Часть A. Зависимость коэффициента диффузии от температуры (2.6 балла) В этой части задачи обсуждается диффузия частиц примеси внутри кристаллической решётки вещества.  Рис. 1. Межузельная диффузия атомов примеси Процесс диффузии в кристаллической решётке осуществляется в большинстве «обычных» веществ путём перескока атомов диффундирующей примеси между соседними ячейками решётки. Большую часть времени частицы примеси проводят в окрестности точки, где потенциальная энергия взаимодействия частицы примеси с атомами решётки минимальна. Окрестности таких точек называются .
Запишите выражение для $v$ в терминах $T$ и физических констант. Отсюда получите закон пропорциональности $D(T)$.
Запишите, как связаны между собой среднеквадратичное перемещение частицы $\Delta r_{sq}$ с коэффициентом диффузии $D$ и временем симуляции $t$ . В программе для части просимулировано движение частиц примеси в междоузлиях для кубической решётки. Выберите число частиц, движение которых нужно просимулировать, а также температуру и время симуляции. Программа выведет корень среднего квадрата перемещения частицы и его погрешность среди проведённых симуляций. Все вводы и выводы программы производятся в условных единицах.
Часть B. Эффективный коэффициент диффузии (2.4 балла) Если бы все твёрдые тела были полностью однородными телами на микроскопическом уровне, задача диффузии внутри них была бы тривиальна. Однако большинство материалов по своей структуре представляют собой множество небольших монокристаллов-зёрен, на границах между которыми атомы веществе расположены хаотически. Несмотря на то, что это состояние не обладает минимальной энергией, при нормальных температурах оно всё же является наиболее вероятным с термодинамической точки зрения. В частности, поликристаллическую природу имеют практически все металлы (например, именно этот механизм обеспечивает их пластичность, поскольку позволяет участкам кристаллической решётки перемещаться относительно друг друга).  Рис. 2. Характерная структура поликристалла Поскольку атомы на границе зёрен расположены хаотично и куда более «рыхло», перемещение атомов примеси между ними не требует такого большого количества энергии, как перемещение внутри решётки монокристалла. Из-за этого коэффициент диффузии на границе зёрен оказывается намного больше, чем внутри них, что может заметно влиять на диффузионные процессы в поликристалле.  Рис. 3. Фотография поликристалла, сделанная с помощью атомно-силового микроскопа У диффузионных процессов в поликристалле есть три разных режима. Их называют кинетическими режимами типа A, B и C соответственно. Кинетический режим типа A наблюдается на самых крупных масштабах времени, режим C — на самых мелких. Режим B является промежуточным между ними. В задаче исследуются лишь режимы A и B. Сначала рассмотрим режим A. Когда характерный масштаб диффузии $\sim\sqrt{Dt}$ превышает размер зёрен поликристалла, каждый атом «внедрённого» вещества проходит через большое число зёрен. За счёт этого диффузия происходит единым «фронтом» и может быть охарактеризована эффективным коэффициентом диффузии $D_{eff}$, зависящим от коэффициента диффузии в зёрнах $D$, на границах зёрен $D_{gb}$ и относительного объёма $\delta$, занимаемого границами. Если бы границы зёрен в поликристалле были ориентированы исключительно вдоль направления диффузии, то эффективный коэффициент диффузии был бы равен просто взвешенному среднему $D$ и $D_{gb}$, т.е.:\[D_{eff}=D+\delta(D_{gb}-D).\]Если же границы ориентированы перпендикулярно направлению диффузии, то при $\delta\ll1$ эффективный коэффициент диффузии .
Снимите точки для нахождения $D(T)$ и линеаризуйте полученную зависимость. Найдите энергию $E_g$ в условных единицах с точностью хотя бы $2\text%$. Явно укажите, как вы достигаете этой точности. В оставшейся части задачи моделируется твёрдое тело больших размером с плоской границей, на поверхность которой равномерно наносят некоторое большое число атомов примеси. Со временем атомы примеси диффундируют внутрь вещества. Результатом симуляции является распределение концентрации $c$ частиц примеси в твёрдом теле в зависимости от глубины проникновения $z$ этих частиц.
Чему будет равен коэффициент $\alpha$ в такой структуре? Проверим справедливость оценки с помощью программы. В программе моделируется произвольная поликристаллическая структура. Программа в частях и принимает на вход значения в относительных единицах, таких что $a,D=1$, а единица измерения времени – это $D/a^2$. Вы можете регулировать коэффициент диффузии на границе $D_{gb}$, время симуляции $t$ и относительный объём границ $\delta$.
Часть C. Кинетика типа B (5 балла) В предыдущих частях задачи был рассмотрен тип диффузии, при котором характерные масштабы диффузии намного больше размера неоднородностей в поликристалле. Однако это не единственный режим диффузии, который можно наблюдать в поликристалле. Если масштабы диффузии будут много больше ширины границ зёрен поликристалла и много меньше размера самих зёрен, получится диффузия кинетического типа B.Основная отличительная характеристика этого типа диффузии — логарифм средней концентрации $\bar c$ зависит от глубины $z$ не квадратично, а в степени $6/5$. Это значение никак не выводится аналитически, однако настолько хорошо наблюдается в эксперименте, что наличие такой зависимости используют как показатель качества постановки опыта! Несмотря на «неаналитичность», параметры зависимости $\ln\bar c(z^{6/5})$ входят в эмпирические соотношения с довольно точно известными параметрами. Оставшаяся часть задачи будет посвящена изучению диффузии типа B и возникающих там соотношений.  Рис. 5. Диффузионные распределения концентрации при кинетическом режиме типа B при разных краевых условиях (а -- постоянная концентрация на границе, б -- постоянное число частиц в системе). Линейная зависимость $\ln\bar c(z^{6/5})$ наблюдается в обоих случаях Несмотря на то, что линейную зависимость $\ln c(z^{6/5})$ нельзя получить аналитически, параметры этой зависимости однозначно выражаются через входные параметры задачи (из физических соображений — от безразмерных переменных $\delta$, $D_{gb}/D$ и $Dt/a^2$, где $a^3$ — объём одного зерна поликристалла). Можно записать:\[\cfrac{\mathrm d\ln c}{\mathrm dz^{6/5}}=-C\delta^\xi a^\psi\left[\cfrac{D_{gb}}D\right]^\eta\left[\cfrac{Dt}{a^2}\right]^\zeta.\]Здесь $C$ — численный коэффициент $\sim10^0$.
Моделируя диффузию в поликристалле при $t\in[2;5]$, $D_{gb}/D\in[2;5]$, $\delta\in[0.005;0.05]$, получите экспериментальное значение $\alpha$. Сравните с результатом . Напоследок стоит заметить, что коэффициент $\alpha$ зависит от размерности пространства, в котором происходит диффузия.
Что можно сказать к коэффициентах, не прибегая к численному моделированию? Найдите все значения коэффициентов, которые можно определить априори.
Путём численного моделирования найдите остальные коэффициенты. Проводите измерения в диапазоне $t\in[0.005;0.200]$, $D_{gb}/D\in[5;50]$, $\delta\in[0.02;0.20]$.
Найдите как можно точнее величину $C$. Программное обеспечение для решения задачи находится в папке ISPhO. Программы, которые вам понадобятся, — это  Щёлкните мышкой в любой точке ячейки с кодом и нажмите комбинацию клавиш Shift+Enter. Это приведёт к исполнению кода в ячейке. Внизу появится новая ячейка, которая будет выглядеть следующим образом:  Это и есть интерактивный буфер, с которым можно работать при решении задачи. В можно ввести координаты $x$ и $y$. Если после этого нажать кнопку Add point, эти значения добавятся в буфер:  В случае добавления в буфер неправильной точки, программа предоставляет возможность удалить последнюю точку в буфере. Для этого нажмите кнопку Remove last point:  Чтобы полностью очистить буфер, нажмите Clear data:  После заполнения буфера необходимыми точками, вычислите ячейку во второй секции. Результат будет выглядеть следующим образом:  При нажатии кнопки Plot & fit программа нанесёт на график точки из буфера и рассчитает коэффициенты линейной регрессии для них. Пример содержимого буфера и соответствующего ему результата фитирования:  Остальные файлы формата .nb выглядят и работают похожим образом, а также снабжены комментариями и интуитивным интерфейсом.
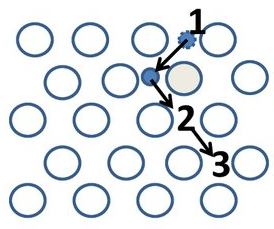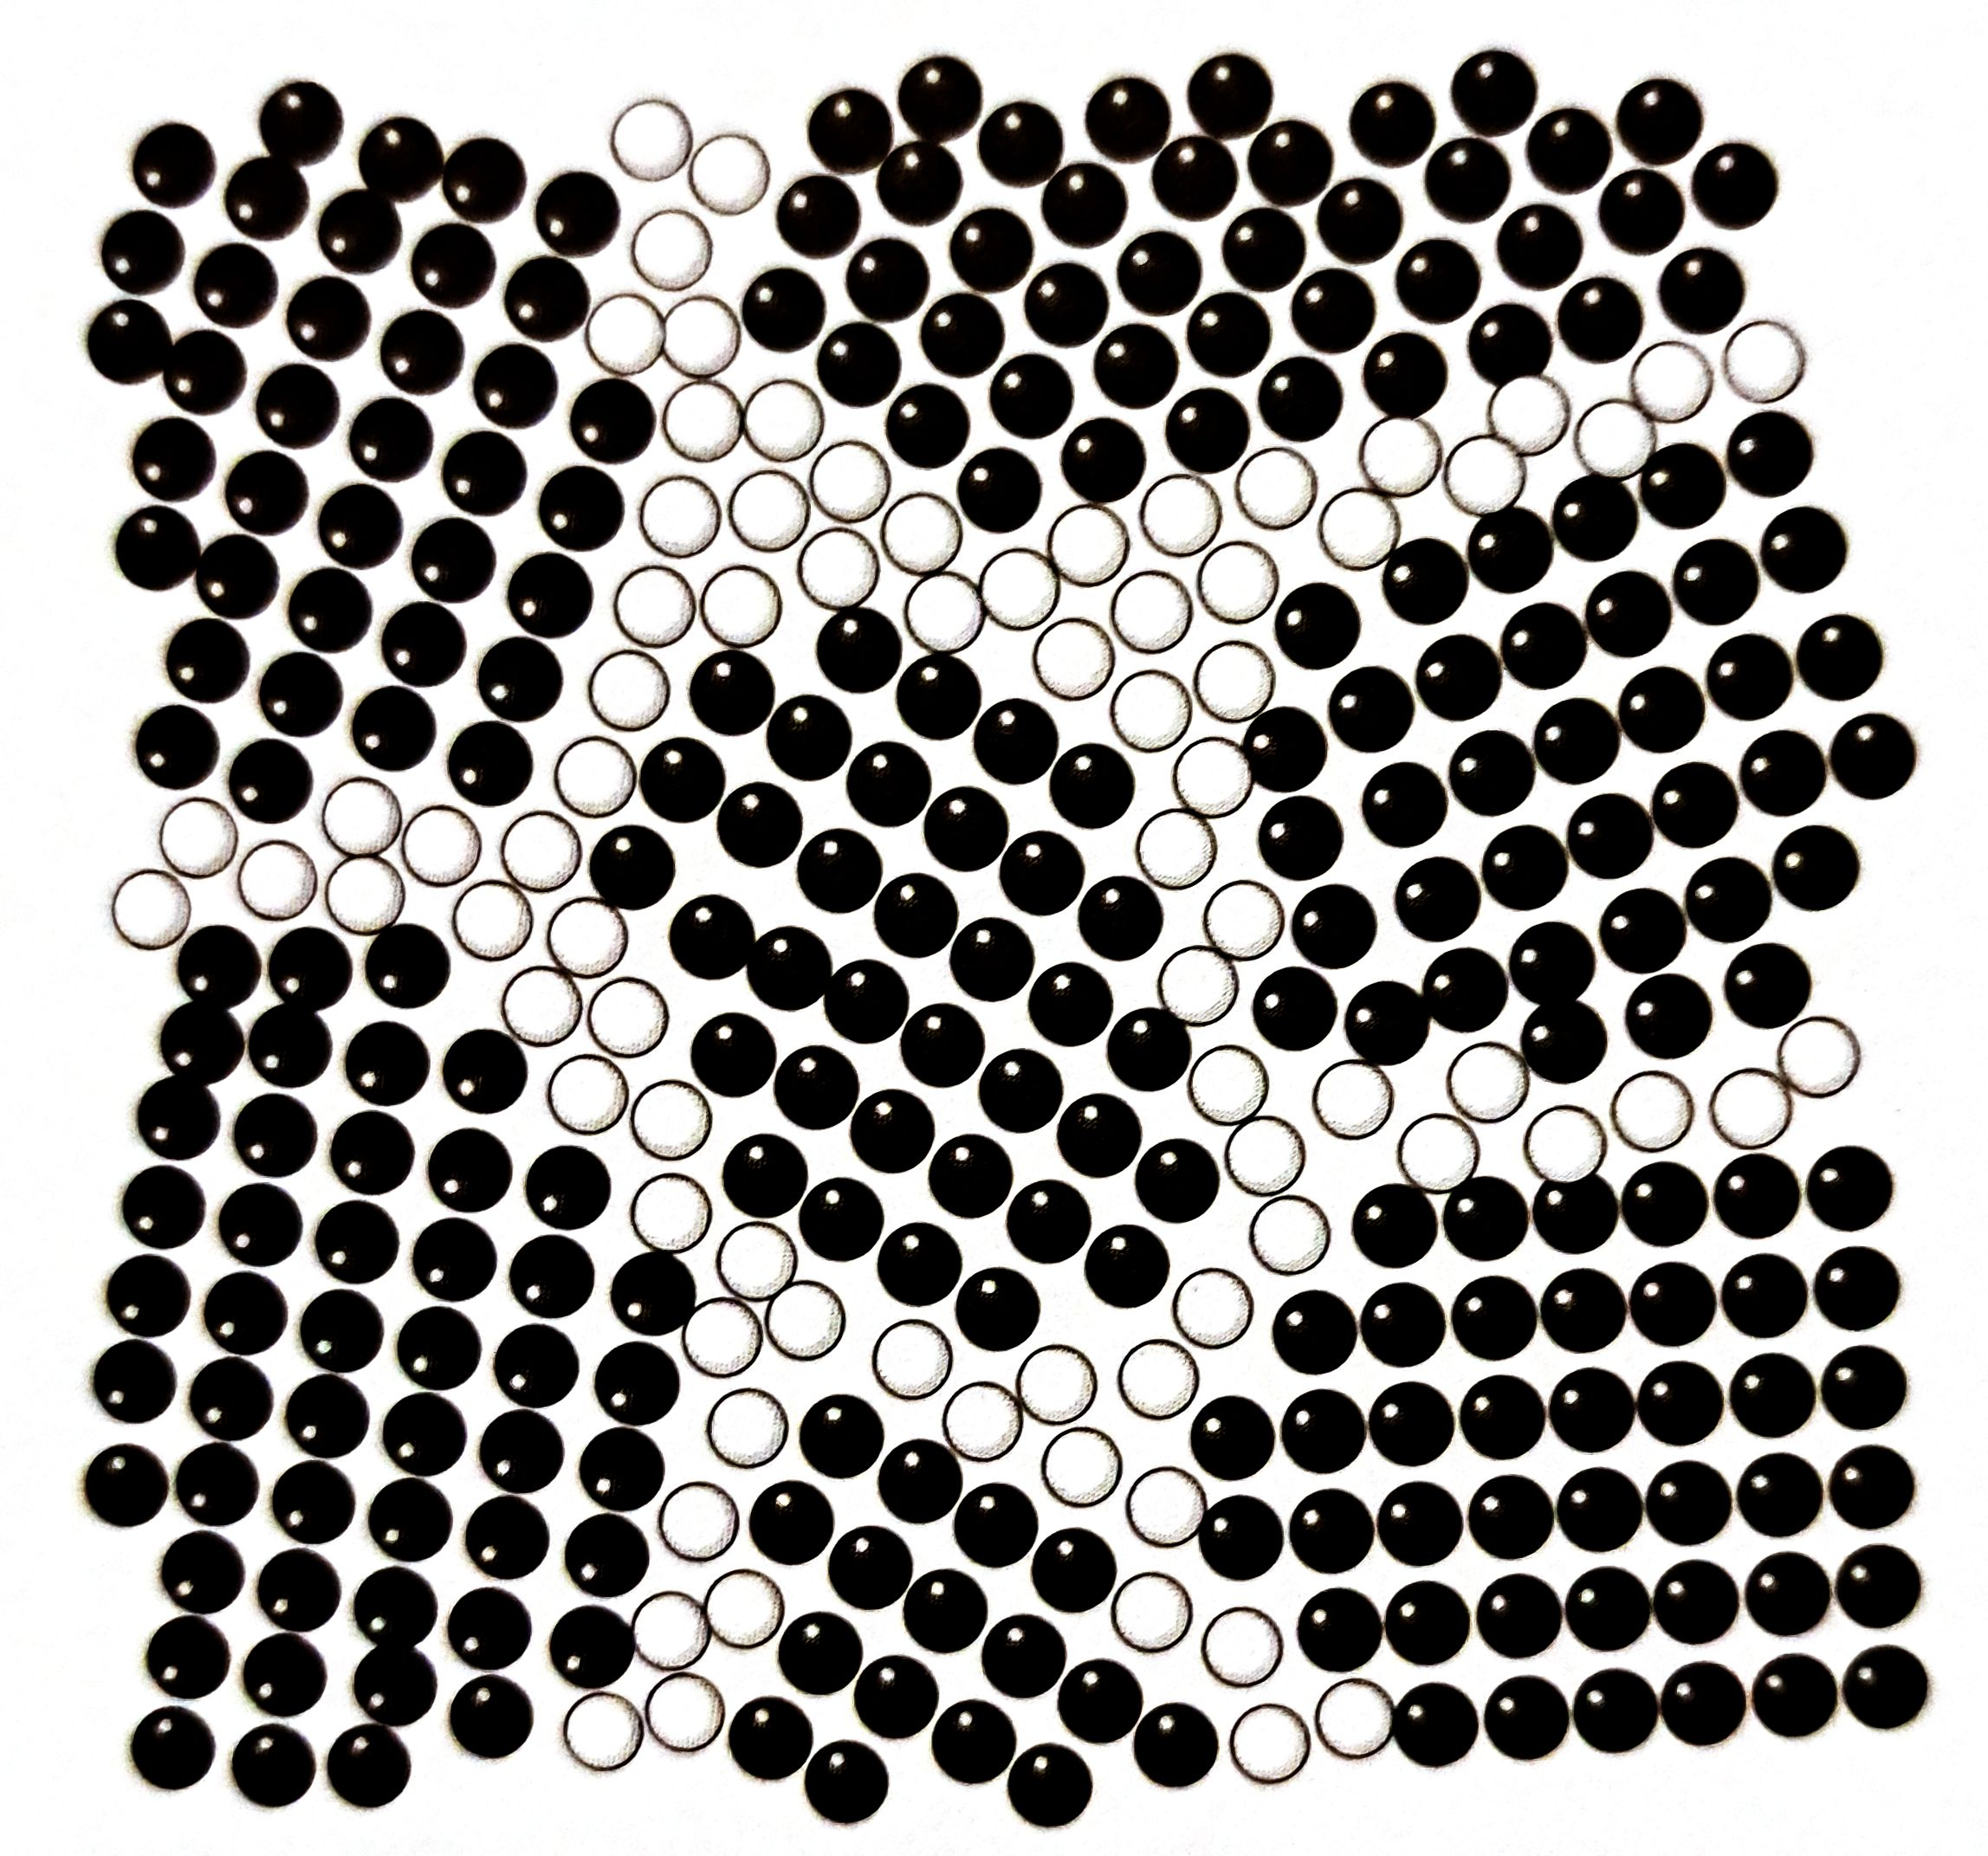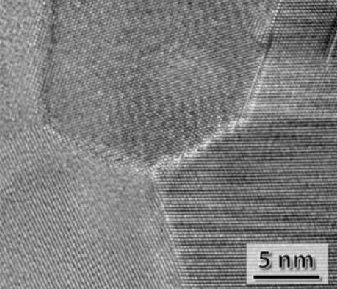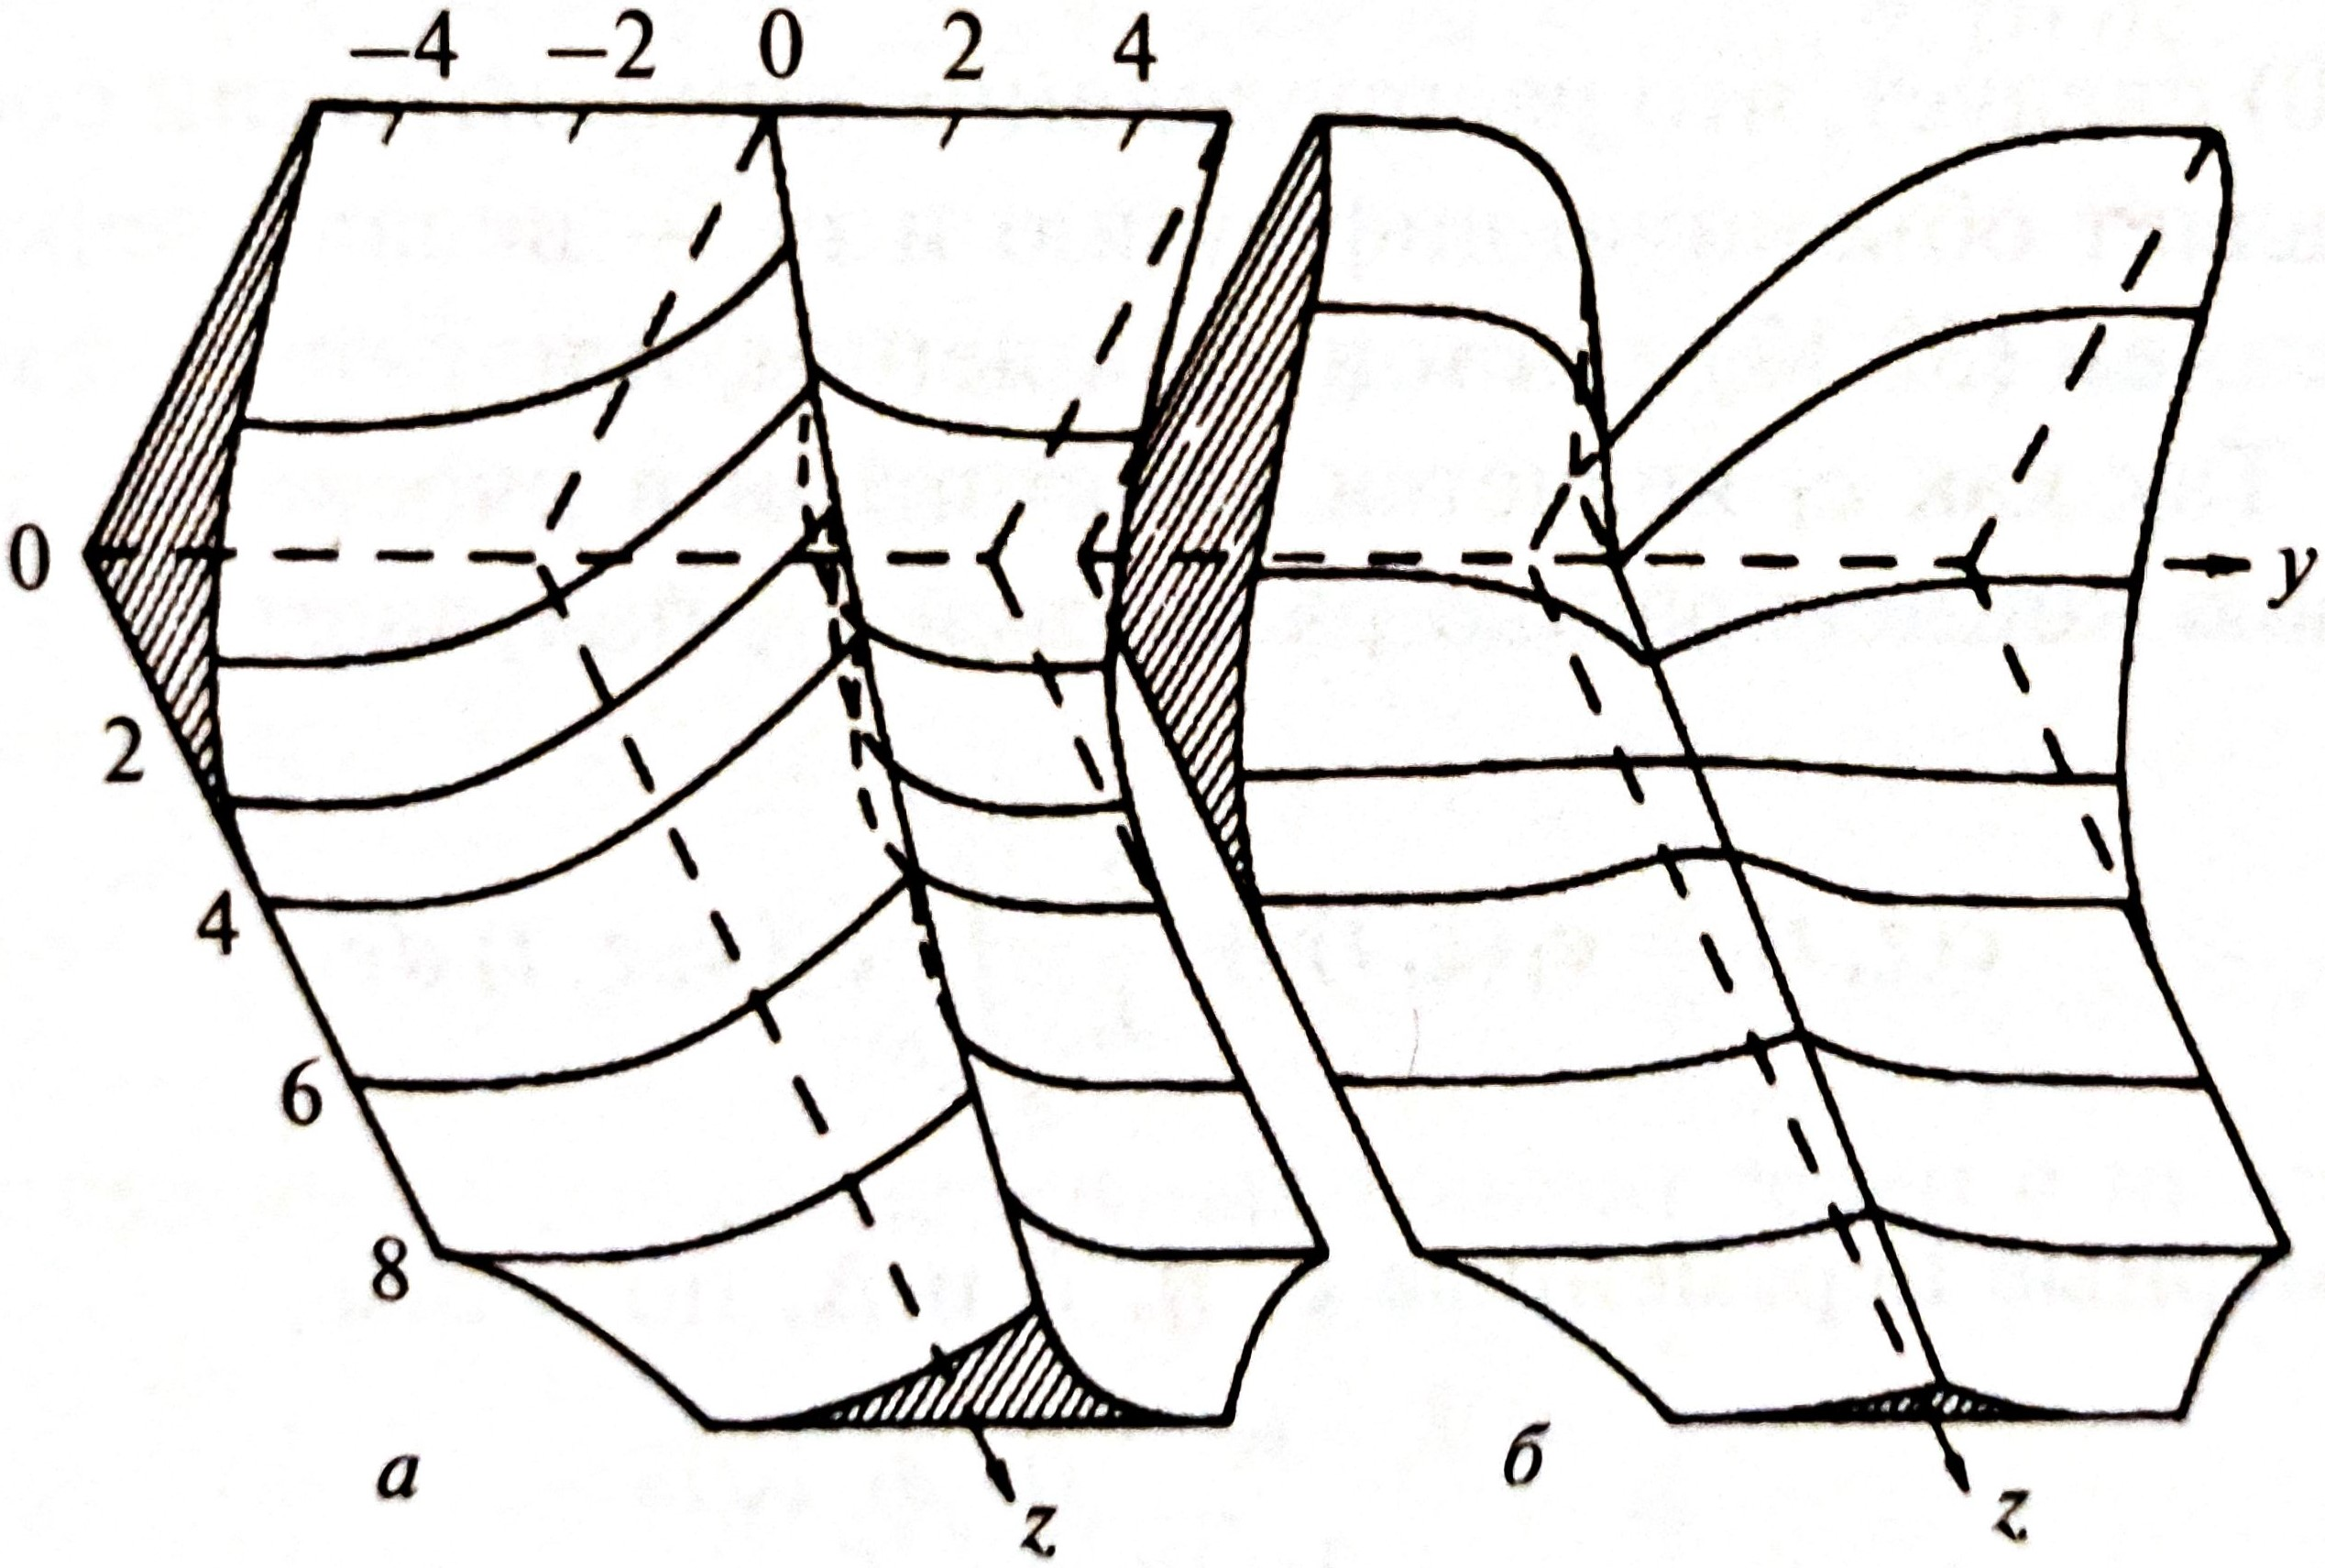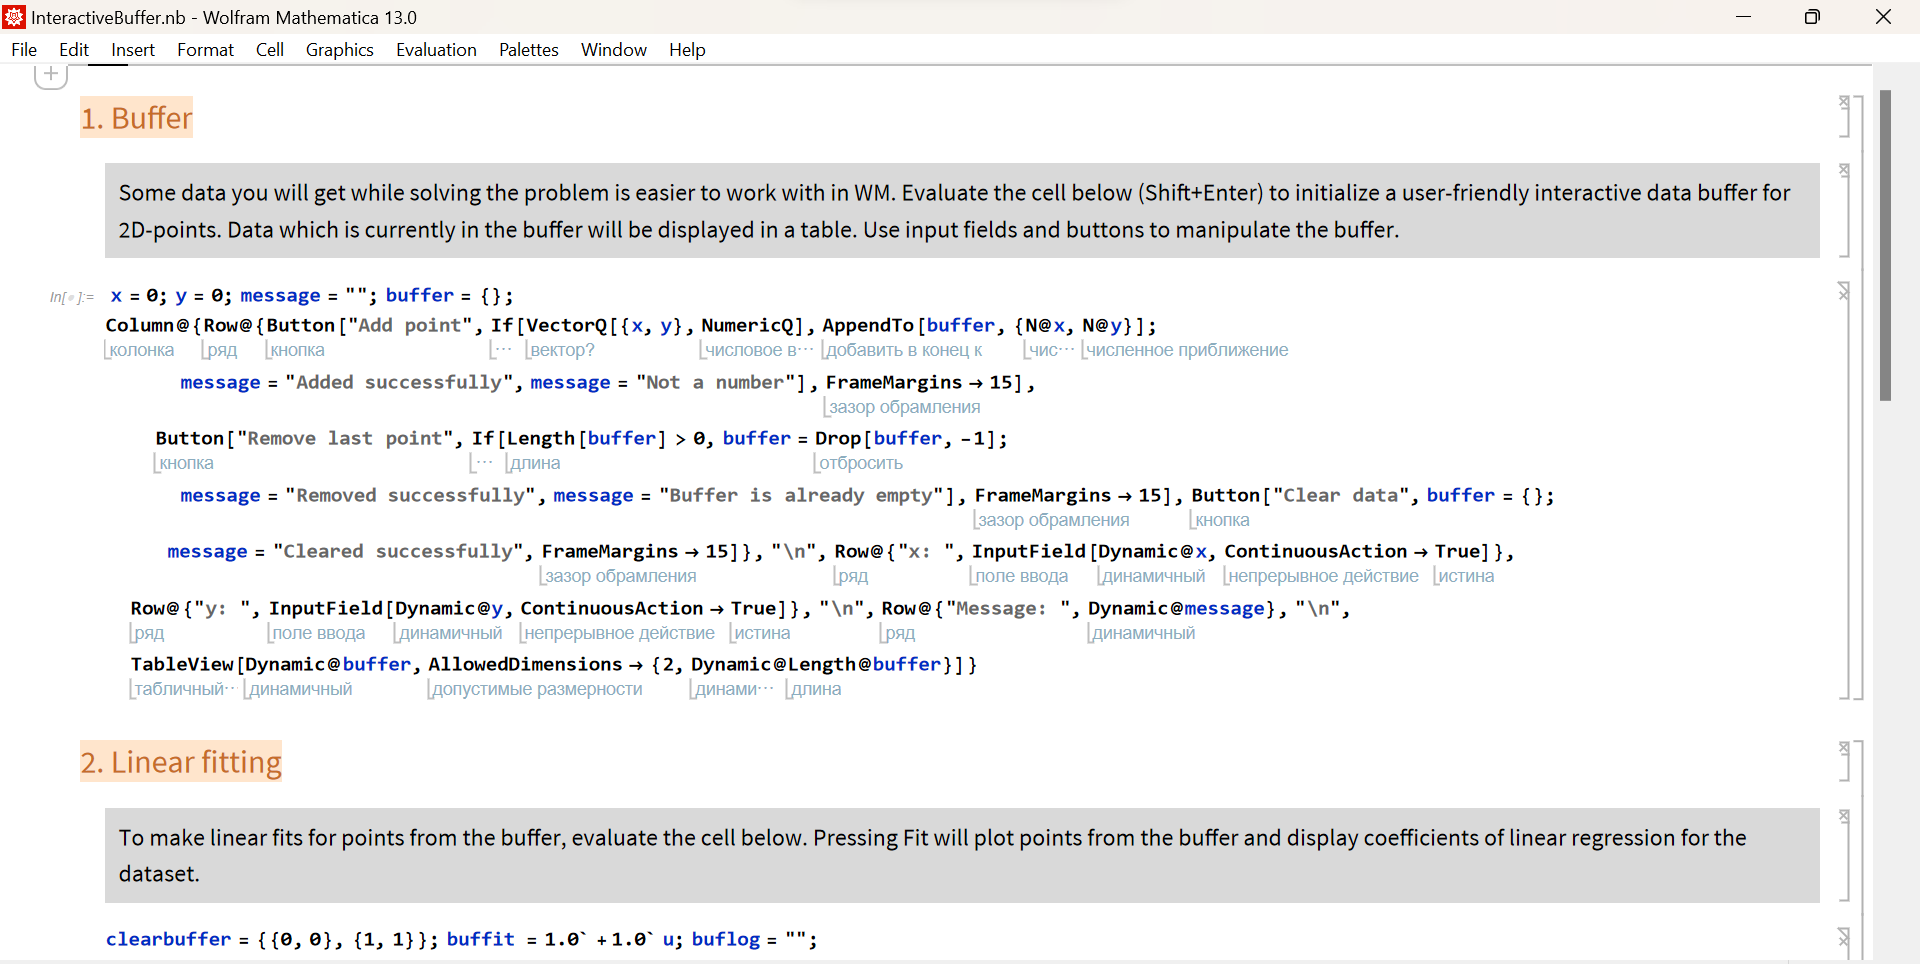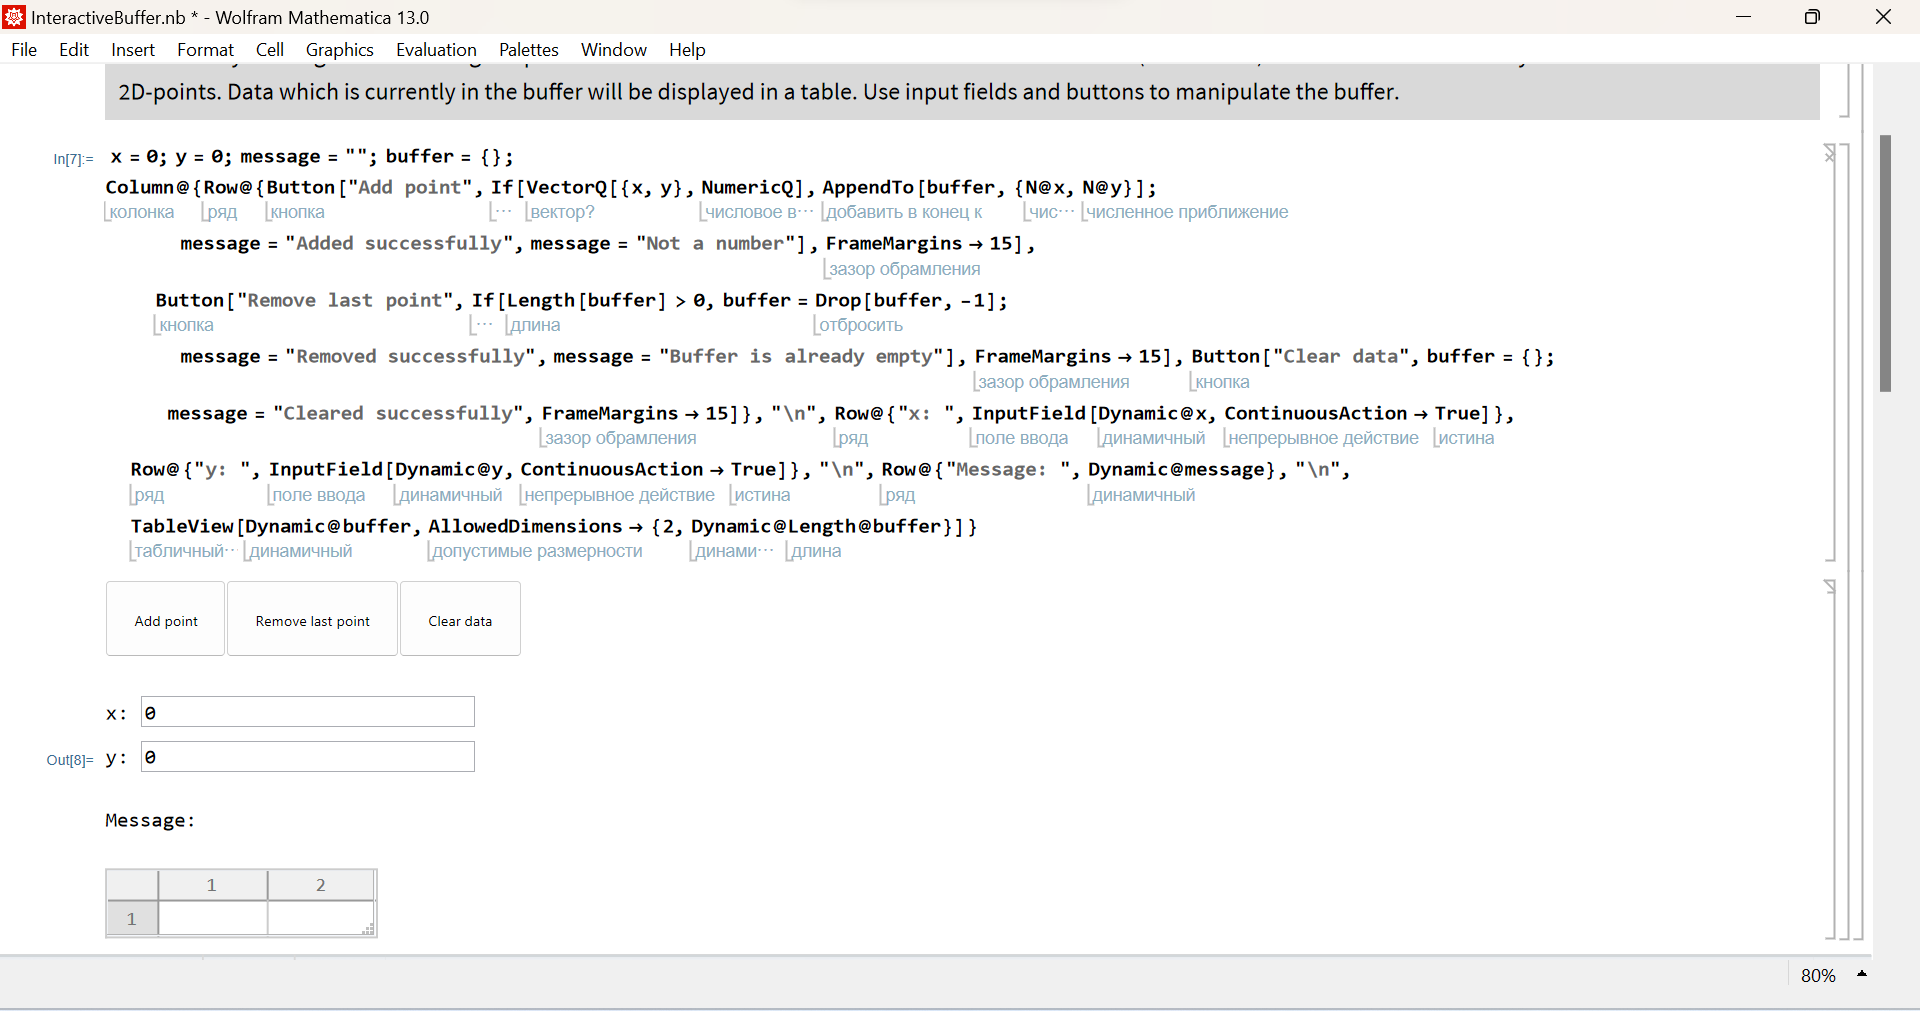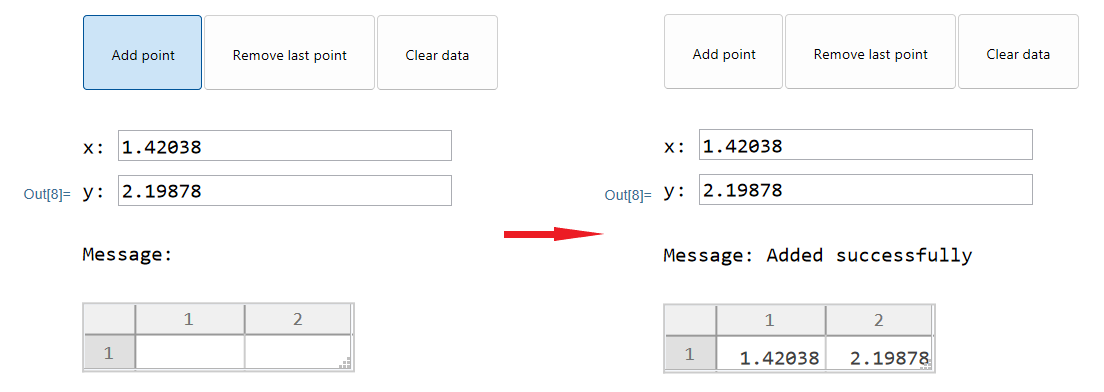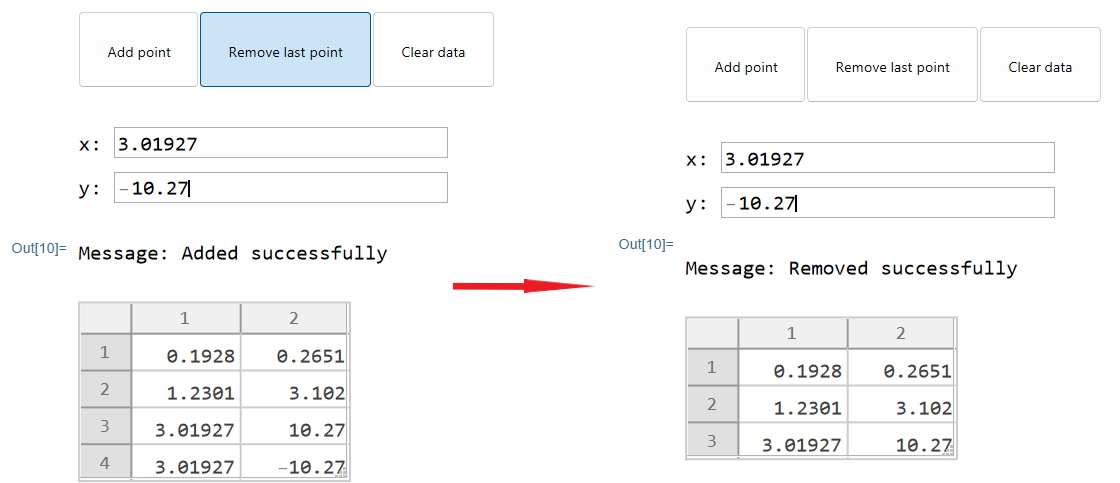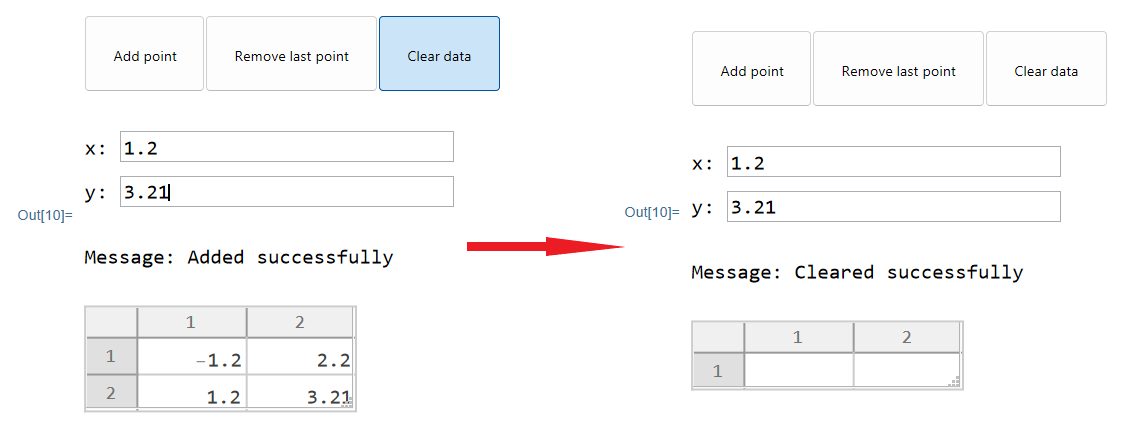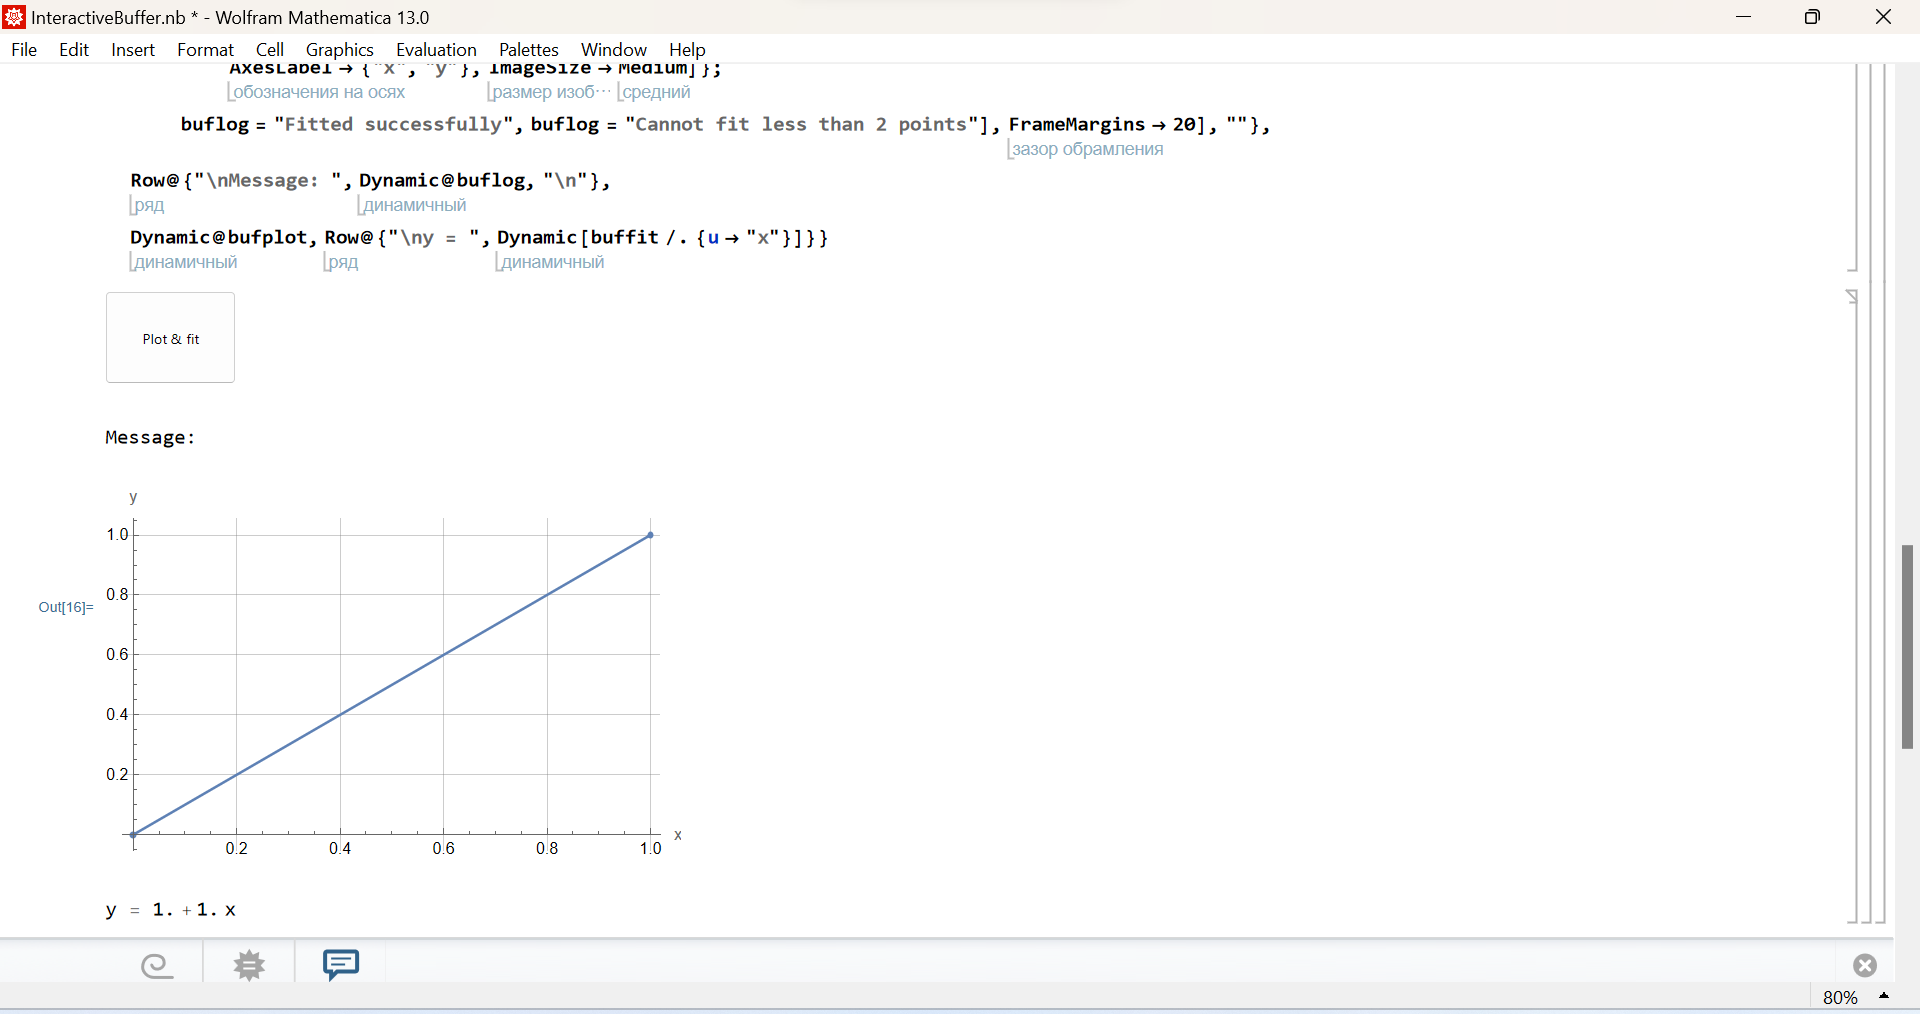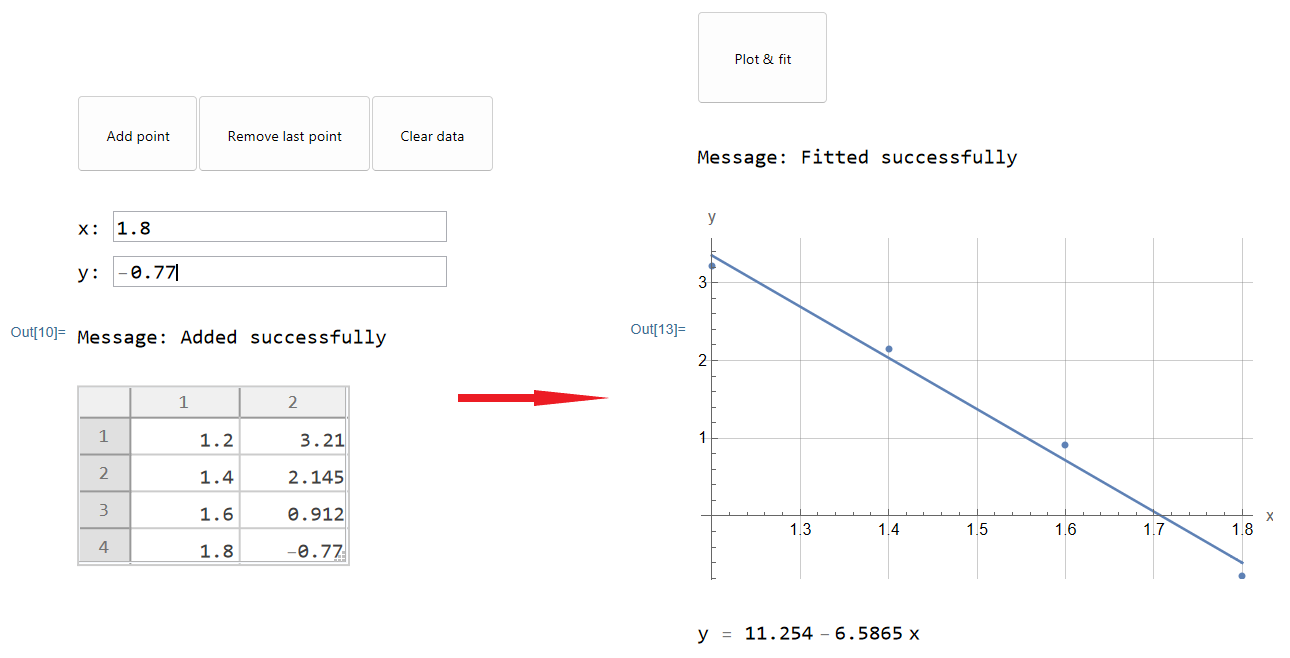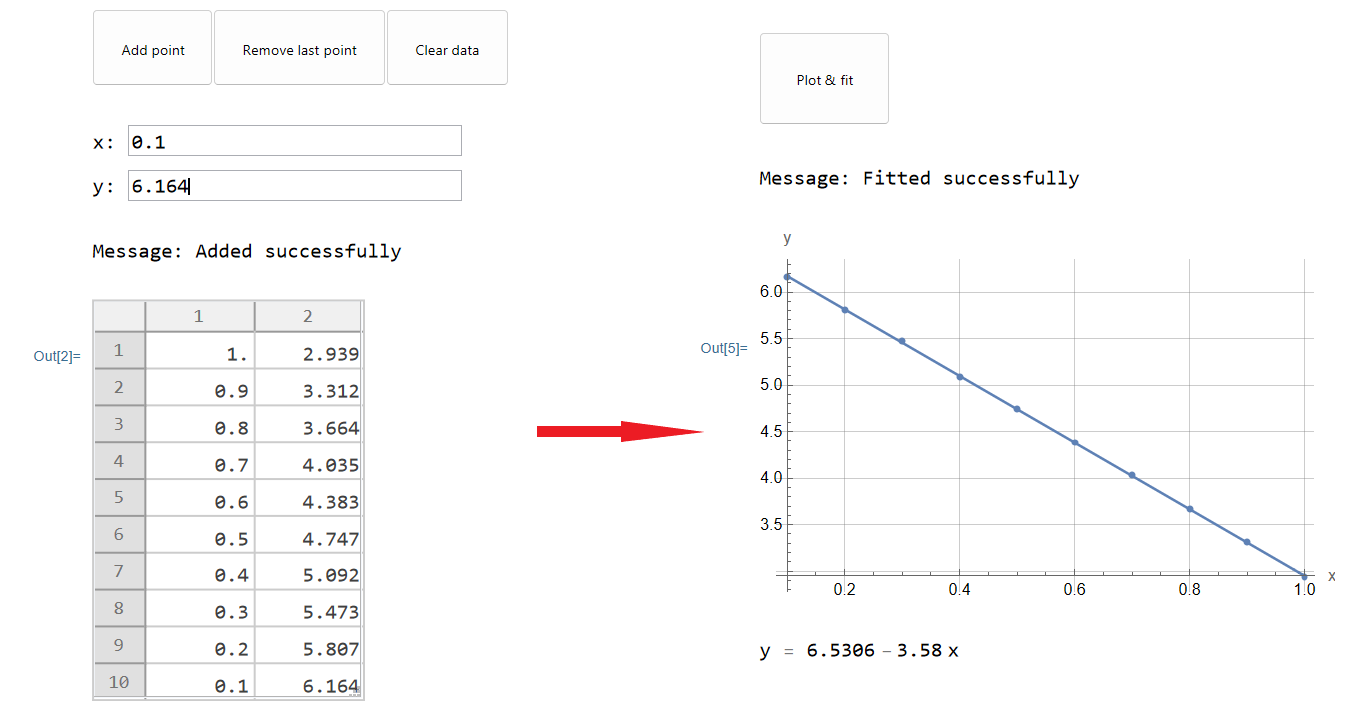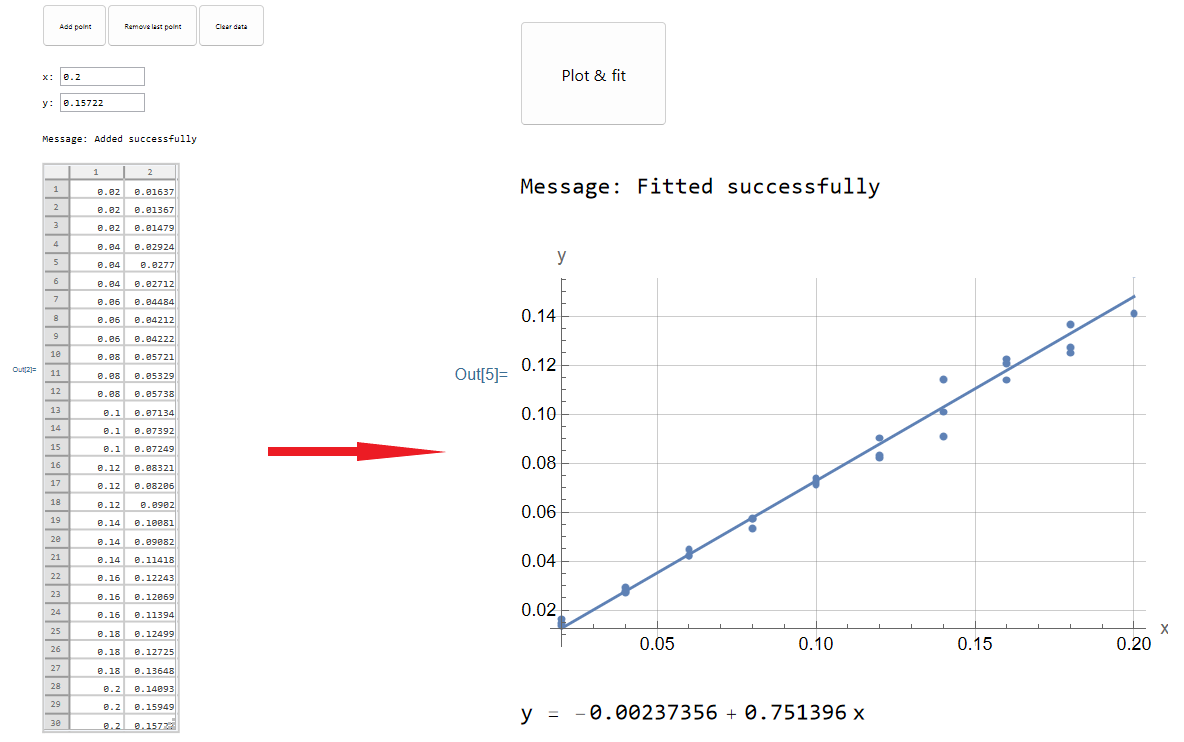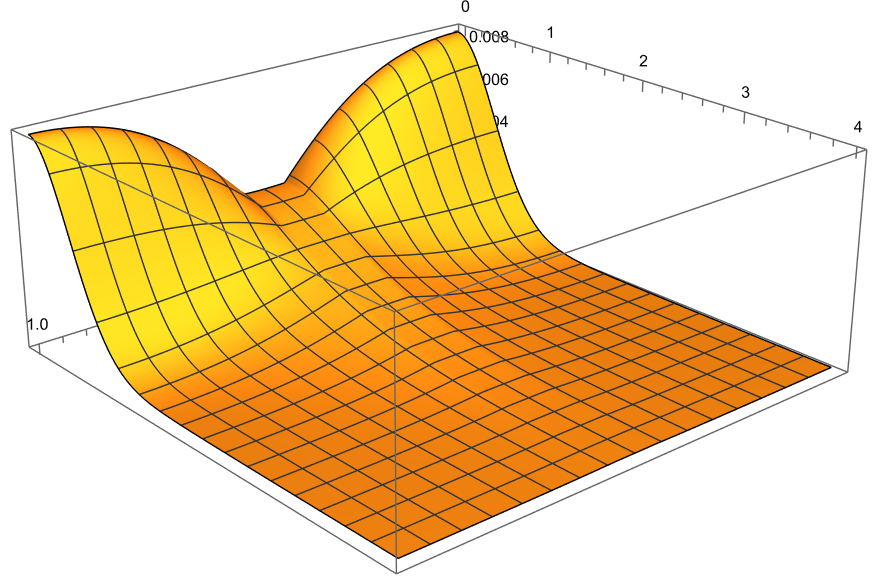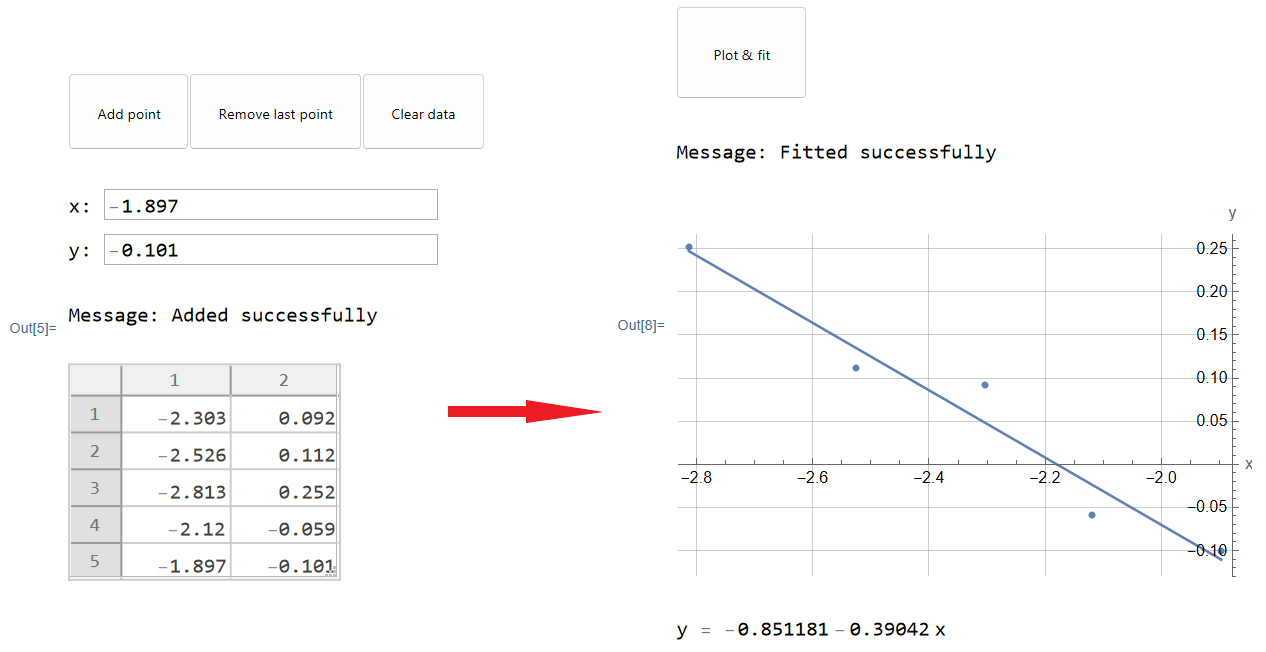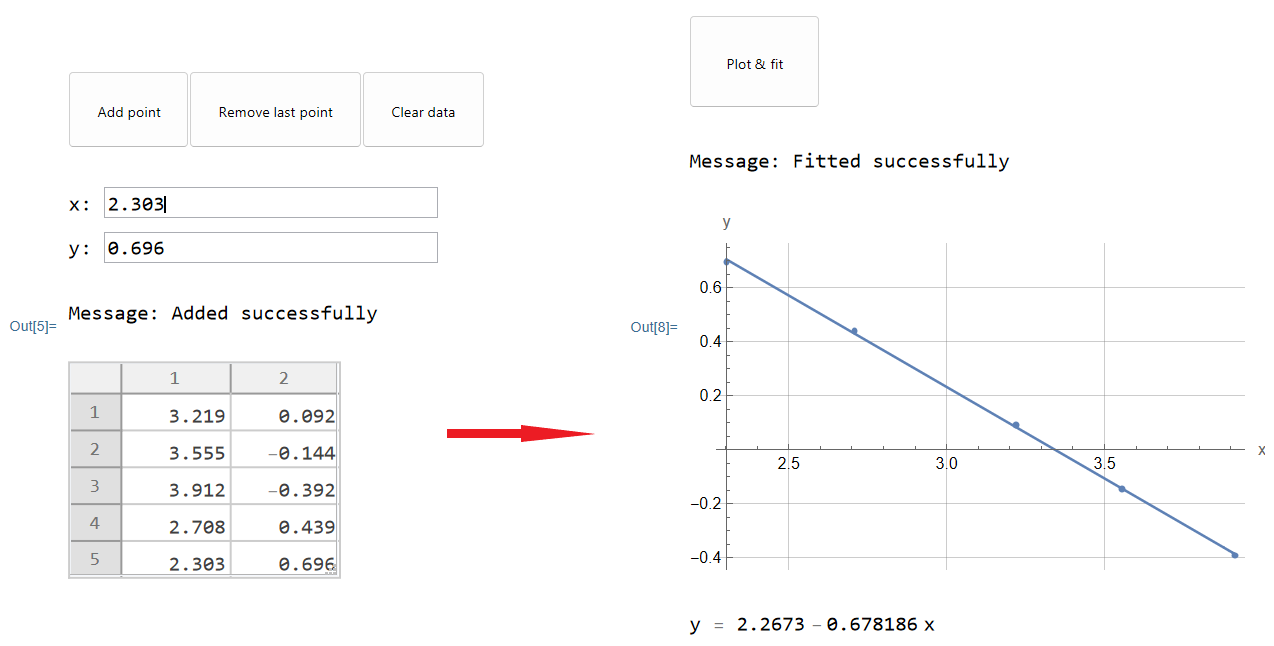
Запишите выражение для $v$ в терминах $T$ и физических констант. Отсюда получите закон пропорциональности $D(T)$.
Решение: Как известно из термодинамики, $v=\sqrt{3kT/m}$, где $m$ — масса частицы, а $k$ — постоянная Больцмана. Поскольку характерное время перескока частицы между соседними междоузлиями обратно пропорционально вероятность перехода $\times$ скорость частицы, а коэффициент диффузии обратно пропорционален времени перескока, то $D(T)\propto v\exp(-E_g/kT)\propto\sqrt T\exp(-E_g/kT)$.
Ответ: $v=\sqrt{3kT/m}\hspace{5 cm}D(T)\propto\sqrt T\exp(-E_g/kT)$

Запишите, как связаны между собой среднеквадратичное перемещение частицы $\Delta r_{sq}$ с коэффициентом диффузии $D$ и временем симуляции $t$ в трёхмерном случае . Примечание: движение частицы вдоль каждой из трёх осей в случайном блуждании можно считать независимым. Коэффициент диффузии $D$ в одномерном случае связан с размером ячейки $a$ и характерным временем перескока $\tau$ как $D=a^2 /2 \tau$. Примечание: если вы не справились с этим пунктом, в дальнейшем считайте $\Delta r_{sq}=\sqrt{Dt}$.

 Найдём сначала средний квадрат смещения частицы вдоль одной из осей (пусть это будет ось $x$). В этом случае движение аналогично рассмотренному в предварительной лекции, а средний квадрат перемещения равен:\[\overline{x^2}=na^2,\]где $n$ — число перескоков. Число перескоков может быть оценено как:\[n=t/\tau.\]Учитывая, что $D=a^2/2\tau$, получаем в итоге:\[\overline{x^2}=2Dt.\]Наконец, поскольку движение вдоль различных осей происходит независимо, $\overline{y^2}=\overline{z^2}=2Dt$. Воспользовавшись теоремой Пифагора, получаем:\[\Delta r_{sq}=\sqrt{\overline{x^2}+\overline{y^2}+\overline{z^2}}=\sqrt{6Dt}\]

Ответ:

 \[\Delta r_{sq}=\sqrt{6Dt}\]
Решение: Найдём сначала средний квадрат смещения частицы вдоль одной из осей (пусть это будет ось $x$). В этом случае движение аналогично рассмотренному в предварительной лекции, а средний квадрат перемещения равен:\[\overline{x^2}=na^2,\]где $n$ — число перескоков. Число перескоков может быть оценено как:\[n=t/\tau.\]Учитывая, что $D=a^2/2\tau$, получаем в итоге:\[\overline{x^2}=2Dt.\]Наконец, поскольку движение вдоль различных осей происходит независимо, $\overline{y^2}=\overline{z^2}=2Dt$. Воспользовавшись теоремой Пифагора, получаем:\[\Delta r_{sq}=\sqrt{\overline{x^2}+\overline{y^2}+\overline{z^2}}=\sqrt{6Dt}\]
Ответ: \[\Delta r_{sq}=\sqrt{6Dt}\]

Снимите точки для нахождения $D(T)$ и линеаризуйте полученную зависимость. Найдите энергию $E_g$ в условных единицах с точностью хотя бы $2\text%$. Явно укажите, как вы достигаете этой точности. Проводите измерения в диапазоне $T\in[1;10]$, $t\in[1;10]$ и $N\in[10^2;10^4]$.

	Для нахождения коэффициента диффузии используем результат предыдущего пункта. Поскольку $\Delta r_{sq}=6Dt$, то $D=\Delta r_{sq}^2/6t$. Подставляя в результат A1, получим $\Delta r_{sq}^2/4t\sqrt T=\exp(-E_g/kT)$. Самый удобный вариант – найти угловой коэффициент зависимости $Y=\ln\left[\Delta r_{sq}^2 t^{-1}T^{-1/2}\right]$ от $X=1/T$.Как гарантировать точность? Во-первых, очень желательно иметь $\Delta r_{sq}\gg1$. Во-вторых, $1/T$ меняется на $0.9$, а $E_g$ пропорционально угловому коэффициенту зависимости. Чтобы гарантировать точность $2\%$, нужно, чтобы сумма погрешностей при граничных температурах $\sigma_y(0.1)+\sigma_y(1.0)\le0.02\cdot0.9 E_g$. Т.к. $y=\ln[\Delta r_{sq}^2T^{-1/2}]$, то $\varepsilon_r(0.1)+\varepsilon_r(1.0)\le0.009 E_g$. Можно потребовать от всех точек $\varepsilon_r\le0.0045 E_g$.Снимем точки и занесём в таблицу:

$t$10101010101010101010$T$1.0001.1111.2501.4291.6672.0002.5003.3335.00010.00$N$10000100001000010000100001000010000100001000010000$\Delta r_{sq}$13.75017.00920.88225.99932.15440.36250.73365.93286.227122.632$\sigma_r$0.0530.0660.0810.1020.1270.1560.1980.2570.3360.477$X$1.0000.9000.8000.7000.60.50.40.30.20.1$Y$2.9393.3123.6644.0354.3834.7475.0925.4735.8076.164

 Нетрудно видеть, что требуемая точность нами достигнута. Воспользовавшись InteractiveBuffer.nb, построим график $y(x)$ и найдём его угловой коэффициент. Он будет равен\[-E_g=-3.58\pm0.02\]

Ответ:

 \[E_g=3.58\pm0.02\]
Решение: Для нахождения коэффициента диффузии используем результат предыдущего пункта. Поскольку $\Delta r_{sq}=6Dt$, то $D=\Delta r_{sq}^2/6t$. Подставляя в результат A1, получим $\Delta r_{sq}^2/4t\sqrt T=\exp(-E_g/kT)$. Самый удобный вариант – найти угловой коэффициент зависимости $Y=\ln\left[\Delta r_{sq}^2 t^{-1}T^{-1/2}\right]$ от $X=1/T$. Как гарантировать точность? Во-первых, очень желательно иметь $\Delta r_{sq}\gg1$. Во-вторых, $1/T$ меняется на $0.9$, а $E_g$ пропорционально угловому коэффициенту зависимости. Чтобы гарантировать точность $2\%$, нужно, чтобы сумма погрешностей при граничных температурах $\sigma_y(0.1)+\sigma_y(1.0)\le0.02\cdot0.9 E_g$. Т.к. $y=\ln[\Delta r_{sq}^2T^{-1/2}]$, то $\varepsilon_r(0.1)+\varepsilon_r(1.0)\le0.009 E_g$. Можно потребовать от всех точек $\varepsilon_r\le0.0045 E_g$. Снимем точки и занесём в таблицу: $t$10101010101010101010$T$1.0001.1111.2501.4291.6672.0002.5003.3335.00010.00$N$10000100001000010000100001000010000100001000010000$\Delta r_{sq}$13.75017.00920.88225.99932.15440.36250.73365.93286.227122.632$\sigma_r$0.0530.0660.0810.1020.1270.1560.1980.2570.3360.477$X$1.0000.9000.8000.7000.60.50.40.30.20.1$Y$2.9393.3123.6644.0354.3834.7475.0925.4735.8076.164  Нетрудно видеть, что требуемая точность нами достигнута. Воспользовавшись InteractiveBuffer.nb, построим график $y(x)$ и найдём его угловой коэффициент. Он будет равен\[-E_g=-3.58\pm0.02\] | $t$ | 10 | 10 | 10 | 10 | 10 | 10 | 10 | 10 | 10 | 10 | | --- | --- | --- | --- | --- | --- | --- | --- | --- | --- | --- | | $T$ | 1.000 | 1.111 | 1.250 | 1.429 | 1.667 | 2.000 | 2.500 | 3.333 | 5.000 | 10.00 | | $N$ | 10000 | 10000 | 10000 | 10000 | 10000 | 10000 | 10000 | 10000 | 10000 | 10000 | | $\Delta r_{sq}$ | 13.750 | 17.009 | 20.882 | 25.999 | 32.154 | 40.362 | 50.733 | 65.932 | 86.227 | 122.632 | | $\sigma_r$ | 0.053 | 0.066 | 0.081 | 0.102 | 0.127 | 0.156 | 0.198 | 0.257 | 0.336 | 0.477 | | $X$ | 1.000 | 0.900 | 0.800 | 0.700 | 0.6 | 0.5 | 0.4 | 0.3 | 0.2 | 0.1 | | $Y$ | 2.939 | 3.312 | 3.664 | 4.035 | 4.383 | 4.747 | 5.092 | 5.473 | 5.807 | 6.164 |
Ответ: \[E_g=3.58\pm0.02\]

Чему будет равен коэффициент $\alpha$ в такой структуре? Примечание: не обязательно решать этот пункт, чтобы перейти к численному моделированию.

 Из соображений симметрии можно предположить, что эффективный коэффициент диффузии будет таким же, как и вдоль любой из осей поликристаллической структуры с кубическими зёрнами. Используя данные в условии утверждения, можем заключить, что плоскости зерновых граней, перпендикулярные потоку, почти не влияют на эффективный коэффициент диффузии, и тогда эффективный коэффициент диффузии:\[D_{eff}\approx2\delta D_{gb}/3\implies \alpha=2/3\]

Ответ:

 \[\alpha=2/3\]
Решение: Из соображений симметрии можно предположить, что эффективный коэффициент диффузии будет таким же, как и вдоль любой из осей поликристаллической структуры с кубическими зёрнами. Используя данные в условии утверждения, можем заключить, что плоскости зерновых граней, перпендикулярные потоку, почти не влияют на эффективный коэффициент диффузии, и тогда эффективный коэффициент диффузии:\[D_{eff}\approx2\delta D_{gb}/3\implies \alpha=2/3\]
Ответ: \[\alpha=2/3\]

Моделируя диффузию в поликристалле при $t\in[2;5]$, $D_{gb}/D\in[2;5]$, $\delta\in[0.005;0.05]$, получите экспериментальное значение $\alpha$. Сравните с результатом B1 . Примечание: В результате работы программы в файл Bavg.csv записывается зависимость логарифма средней концентрации $\ln\bar c$ частиц примеси от квадрата глубины проникновения $z^2$. Эту зависимость можно анализировать с помощью программы B.nb.

	Насколько понятно из условия, чем больше $D_{gb}/D$ и чем меньше $\delta$, тем лучше результат. Учитывая условие возникновения диффузии кинетического типа A, лучше всего использовать большое время симуляции. Таким образом, будет смотреть на результаты моделирования рядом с точкой $(5,5,0.005)$. Угловой коэффициент графика, получаемого в B.nb, равен $k=-\frac{1}{4D_{eff}t}$, поэтому в условных единицах:\[D_{eff}=\frac1{4|k|t}=1+\alpha\delta(D_{gb}/D-1).\]Значит, линеаризуем зависимость $Y=\left[\frac1{4|k|t}-1\right]$ от $X=\delta(D_{gb}/D-1)$. Чтобы величина $X$ менялась заметно, лучше всего плавно увеличивать $\delta$.При анализе с помощью B.nb немного уменьшим ползунок Width (до $3/4$ от максимума), чтобы уменьшить влияние возможных краевых эффектов. Сохраним конфигурацию Center и Width для всех измерений, чтобы исключить влияние лёгкой нелинейности графика. Занесём точки в таблицу ниже и построим график $y(x)$ с помощью InteractiveBuffer.nb:

$t$5555555555$D_{gb}/D$5555555555$\delta$0.0050.0100.0150.0200.0250.0300.0350.0400.0450.050$|k|$0.04919480.04932560.04927110.04857960.04865210.04867980.04785420.04797810.04797440.04729410.04747040.04728660.04667050.04655840.04661600.04615910.04620830.04586310.04542120.04583700.04487600.04454610.04461530.04488590.04444500.04435580.04399540.04382390.04312230.0432071$Y$0.016370.013670.014790.029240.027700.027120.044840.042120.042220.057210.053290.057380.071340.073920.072590.083210.082060.090200.100810.090820.114180.122430.120690.113940.124990.127250.136480.140930.159490.15722$X$0.020.040.060.080.100.120.140.160.180.20

 Результаты моделирования дают результат $\alpha=0.75\pm0.09$, что в пределах погрешности совпадает с теоретическим ответом

Ответ:

 \[\alpha=0.75\pm0.09\]
Решение: Насколько понятно из условия, чем больше $D_{gb}/D$ и чем меньше $\delta$, тем лучше результат. Учитывая условие возникновения диффузии кинетического типа A, лучше всего использовать большое время симуляции. Таким образом, будет смотреть на результаты моделирования рядом с точкой $(5,5,0.005)$. Угловой коэффициент графика, получаемого в B.nb, равен $k=-\frac{1}{4D_{eff}t}$, поэтому в условных единицах:\[D_{eff}=\frac1{4|k|t}=1+\alpha\delta(D_{gb}/D-1).]Значит, линеаризуем зависимость $Y=\left[\frac1{4|k|t}-1\right]$ от $X=\delta(D_{gb}/D-1)$. Чтобы величина $X$ менялась заметно, лучше всего плавно увеличивать $\delta$. При анализе с помощью B.nb немного уменьшим ползунок Width (до $3/4$ от максимума), чтобы уменьшить влияние возможных краевых эффектов. Сохраним конфигурацию Center и Width для всех измерений, чтобы исключить влияние лёгкой нелинейности графика. Занесём точки в таблицу ниже и построим график $y(x)$ с помощью InteractiveBuffer.nb: $t$5555555555$D_{gb}/D$5555555555$\delta$0.0050.0100.0150.0200.0250.0300.0350.0400.0450.050$|k|$0.04919480.04932560.04927110.04857960.04865210.04867980.04785420.04797810.04797440.04729410.04747040.04728660.04667050.04655840.04661600.04615910.04620830.04586310.04542120.04583700.04487600.04454610.04461530.04488590.04444500.04435580.04399540.04382390.04312230.0432071$Y$0.016370.013670.014790.029240.027700.027120.044840.042120.042220.057210.053290.057380.071340.073920.072590.083210.082060.090200.100810.090820.114180.122430.120690.113940.124990.127250.136480.140930.159490.15722$X$0.020.040.060.080.100.120.140.160.180.20  Результаты моделирования дают результат $\alpha=0.75\pm0.09$, что в пределах погрешности совпадает с теоретическим ответом | $t$ | 5 | 5 | 5 | 5 | 5 | 5 | 5 | 5 | 5 | 5 | | --- | --- | --- | --- | --- | --- | --- | --- | --- | --- | --- | | $D_{gb}/D$ | 5 | 5 | 5 | 5 | 5 | 5 | 5 | 5 | 5 | 5 | | $\delta$ | 0.005 | 0.010 | 0.015 | 0.020 | 0.025 | 0.030 | 0.035 | 0.040 | 0.045 | 0.050 | | $|k|$ | 0.04919480.04932560.0492711 | 0.04857960.04865210.0486798 | 0.04785420.04797810.0479744 | 0.04729410.04747040.0472866 | 0.04667050.04655840.0466160 | 0.04615910.04620830.0458631 | 0.04542120.04583700.0448760 | 0.04454610.04461530.0448859 | 0.04444500.04435580.0439954 | 0.04382390.04312230.0432071 | | $Y$ | 0.016370.013670.01479 | 0.029240.027700.02712 | 0.044840.042120.04222 | 0.057210.053290.05738 | 0.071340.073920.07259 | 0.083210.082060.09020 | 0.100810.090820.11418 | 0.122430.120690.11394 | 0.124990.127250.13648 | 0.140930.159490.15722 | | $X$ | 0.02 | 0.04 | 0.06 | 0.08 | 0.10 | 0.12 | 0.14 | 0.16 | 0.18 | 0.20 |
Ответ: \[\alpha=0.75\pm0.09\]

Что можно сказать к коэффициентах, не прибегая к численному моделированию? Найдите все значения коэффициентов, которые можно определить априори.
Решение: Единственное, что работает априори — это метод размерностей. Все величины в правой части, кроме $a$, удобно обезразмерены, а тогда $\psi = -6/5$
Ответ: \[\psi=-6/5\]

Путём численного моделирования найдите остальные коэффициенты. Проводите измерения в диапазоне $t\in[0.005;0.200]$, $D_{gb}/D\in[5;50]$, $\delta\in[0.02;0.20]$. В результате работы программы в файл Cavg.csv записывается зависимость логарифма средней концентрации $\ln\bar c$ частиц примеси от степени глубины проникновения $z^{6/5}$, а в файл Cmap.csv – зависимость логарифма концентрации $\ln c$ от степени глубины проникновения $z^{6/5}$ и координаты $y$, отсчитываемой вдоль поверхности твёрдого тела. Эти зависимости можно анализировать с помощью программы C.nb.

 Учитывая условие, данное в задаче, масштаб диффузии должен быть $\sqrt{2Dt}\ll1$ и $\sqrt{2D_{gb}t}\gg\delta$. Таким образом, если взять, к примеру, начальные параметры $(0.100;25;0.10)$, то каждую из переменных можно менять по отдельности во всём диапазоне, оставаясь в кинетическом режиме B. Для каждой симуляции будем строить объёмный профиль концентрации, чтобы убедиться, что он похож на рисунок в условии. Например, профиль концентрации в $(0.100;25;0.10)$ имеет вид:

 Угловой коэффициент $k=\cfrac{\mathrm d\ln\bar c}{\mathrm dz^{6/5}}$ будем искать, выделяя линейный участок на графике, построенном в C.nb. Чтобы получить показатель степени $\xi$, будем менять величину $\delta$ и построим график $\ln|k|(\ln\delta)$ в InteractiveBuffer.nb. Аналогично найдём $\eta$ и $\zeta$. Снимем точки, занесём в таблицу и построим графики:

$\delta$0.1000.0800.0600.1200.150$k$-1.08567-1.11796-1.2865-0.942494-0.903676$\ln\delta$-2.303-2.526-2.813-2.120-1.897$\ln |k|$0.0920.1120.252-0.059-0.101$\delta^{-0.39}[D_{gb}/D]^{-0.68}t^{-0.44}$0.7580.8260.9250.7060.647$D_{gb}/D$2535501510$k$-1.08567-0.865926-0.675888-1.55123-2.00586$\ln[D_{gb}/D]$3.2193.5553.9122.7082.303$\ln |k|$0.092-0.144-0.3920.4390.696$\delta^{-0.39}[D_{gb}/D]^{-0.68}t^{-0.44}$0.7580.6030.4731.0721.413$t$0.1000.0800.1200.1500.200$k$-1.08567-1.18623-0.99746-0.908966-0.799996$\ln t$-2.303-2.526-2.120-1.897-1.609$\ln |k|$0.0920.171-0.003-0.095-0.223$\delta^{-0.39}[D_{gb}/D]^{-0.68}t^{-0.44}$0.7580.8360.6990.6340.558

 Искомые показатели степени — это просто соответствующие угловые коэффициенты построенных графиков. Итого:

Ответ:

 \[\xi=-0.39\hspace{3 cm}\eta=-0.68\hspace{3 cm}\zeta=-0.44\]
Решение: Учитывая условие, данное в задаче, масштаб диффузии должен быть $\sqrt{2Dt}\ll1$ и $\sqrt{2D_{gb}t}\gg\delta$. Таким образом, если взять, к примеру, начальные параметры $(0.100;25;0.10)$, то каждую из переменных можно менять по отдельности во всём диапазоне, оставаясь в кинетическом режиме B. Для каждой симуляции будем строить объёмный профиль концентрации, чтобы убедиться, что он похож на рисунок в условии. Например, профиль концентрации в $(0.100;25;0.10)$ имеет вид:  Угловой коэффициент $k=\cfrac{\mathrm d\ln\bar c}{\mathrm dz^{6/5}}$ будем искать, выделяя линейный участок на графике, построенном в C.nb. Чтобы получить показатель степени $\xi$, будем менять величину $\delta$ и построим график $\ln|k|(\ln\delta)$ в InteractiveBuffer.nb. Аналогично найдём $\eta$ и $\zeta$. Снимем точки, занесём в таблицу и построим графики: $\delta$0.1000.0800.0600.1200.150$k$-1.08567-1.11796-1.2865-0.942494-0.903676$\ln\delta$-2.303-2.526-2.813-2.120-1.897$\ln |k|$0.0920.1120.252-0.059-0.101$\delta^{-0.39}[D_{gb}/D]^{-0.68}t^{-0.44}$0.7580.8260.9250.7060.647$D_{gb}/D$2535501510$k$-1.08567-0.865926-0.675888-1.55123-2.00586$\ln[D_{gb}/D]$3.2193.5553.9122.7082.303$\ln |k|$0.092-0.144-0.3920.4390.696$\delta^{-0.39}[D_{gb}/D]^{-0.68}t^{-0.44}$0.7580.6030.4731.0721.413$t$0.1000.0800.1200.1500.200$k$-1.08567-1.18623-0.99746-0.908966-0.799996$\ln t$-2.303-2.526-2.120-1.897-1.609$\ln |k|$0.0920.171-0.003-0.095-0.223$\delta^{-0.39}[D_{gb}/D]^{-0.68}t^{-0.44}$0.7580.8360.6990.6340.558    Искомые показатели степени — это просто соответствующие угловые коэффициенты построенных графиков. Итого: | $\delta$ | 0.100 | 0.080 | 0.060 | 0.120 | 0.150 | | --- | --- | --- | --- | --- | --- | | $k$ | -1.08567 | -1.11796 | -1.2865 | -0.942494 | -0.903676 | | $\ln\delta$ | -2.303 | -2.526 | -2.813 | -2.120 | -1.897 | | $\ln |k|$ | 0.092 | 0.112 | 0.252 | -0.059 | -0.101 | | $\delta^{-0.39}[D_{gb}/D]^{-0.68}t^{-0.44}$ | 0.758 | 0.826 | 0.925 | 0.706 | 0.647 |
Ответ: \[\xi=-0.39\hspace{3 cm}\eta=-0.68\hspace{3 cm}\zeta=-0.44\]

Найдите как можно точнее величину $C$.
Решение: Зная показатели степени, несложно найти $C$ как угловой коэффициент графика, в котором $X=\delta^{-0.39} [G_{gb}/D]^{-0.68} t^{-0.44}$ и $Y=|k|$. Пересчитаем точки в таблицах предыдущего пункта и построим график в InteractiveBuffer.nb:  Угловой коэффициент:
Ответ: \[C=1.42\]
Темы:
PE, Международные